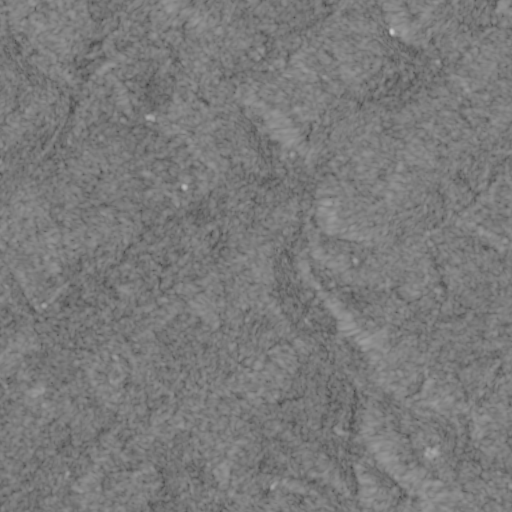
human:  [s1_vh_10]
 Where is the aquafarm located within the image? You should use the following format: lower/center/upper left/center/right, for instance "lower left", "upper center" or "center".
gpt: The aquafarm is located in the upper left of the image.
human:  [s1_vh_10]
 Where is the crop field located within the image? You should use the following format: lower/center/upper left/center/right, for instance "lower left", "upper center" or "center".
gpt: The crop field is located in the upper left of the image.
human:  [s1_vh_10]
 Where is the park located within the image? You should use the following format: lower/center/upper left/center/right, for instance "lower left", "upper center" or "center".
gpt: The park is located in the upper left of the image.
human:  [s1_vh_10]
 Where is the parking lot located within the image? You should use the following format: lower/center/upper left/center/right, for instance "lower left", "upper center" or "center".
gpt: The parking lot is located in the upper left of the image.
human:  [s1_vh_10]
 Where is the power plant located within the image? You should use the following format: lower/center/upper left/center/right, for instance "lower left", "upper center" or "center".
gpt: There is no power plant in the image.

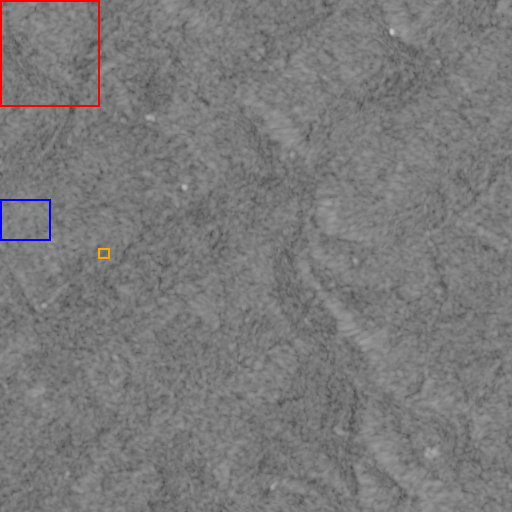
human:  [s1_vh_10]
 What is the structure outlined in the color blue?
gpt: The structure outlined in blue is a crop field.
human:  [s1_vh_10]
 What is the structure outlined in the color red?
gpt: The structure outlined in red is a park.
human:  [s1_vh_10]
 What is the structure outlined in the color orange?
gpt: The structure outlined in orange is a building.
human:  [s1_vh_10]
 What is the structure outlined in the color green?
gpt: There is no green outline.